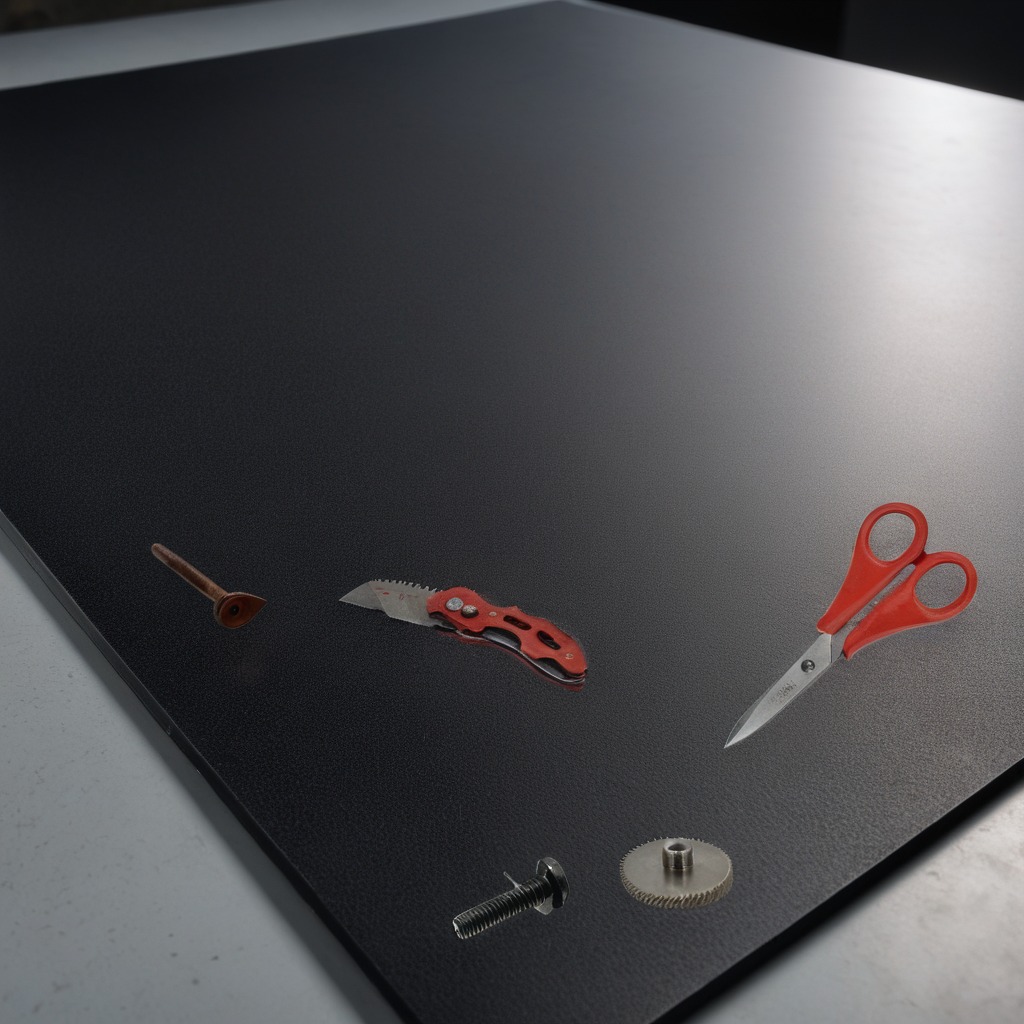
A steel gear with teeth, a utility knife, a metal machine screw, an iron nail, and a pair of scissors are lying on the clean granite tabletop inside a workshop under bright overhead lighting crisp shadows high clarity worn but beneath the mat.